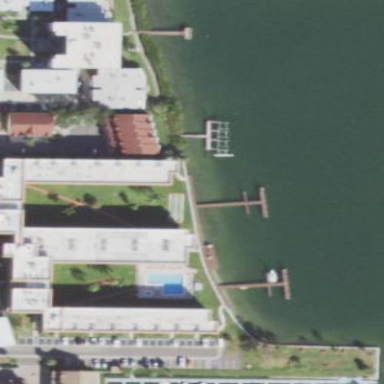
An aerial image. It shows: Apartment building designed for tourism.